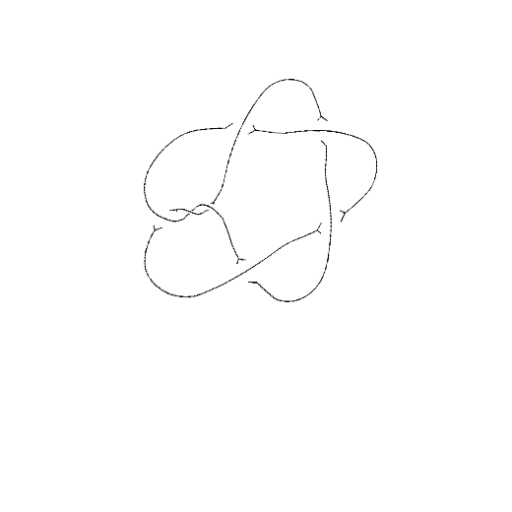
Crossing number: 7